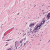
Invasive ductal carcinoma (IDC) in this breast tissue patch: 0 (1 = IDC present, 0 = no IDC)